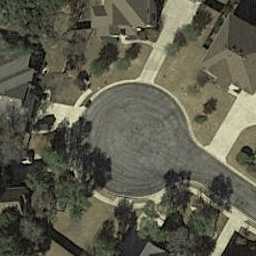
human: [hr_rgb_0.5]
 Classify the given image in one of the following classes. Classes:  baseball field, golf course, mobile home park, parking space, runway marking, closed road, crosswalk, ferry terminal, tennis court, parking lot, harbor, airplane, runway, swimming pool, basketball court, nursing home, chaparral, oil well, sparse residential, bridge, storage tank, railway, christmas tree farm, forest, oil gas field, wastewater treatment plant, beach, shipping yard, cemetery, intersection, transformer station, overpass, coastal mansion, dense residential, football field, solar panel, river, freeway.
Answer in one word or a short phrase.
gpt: closed road